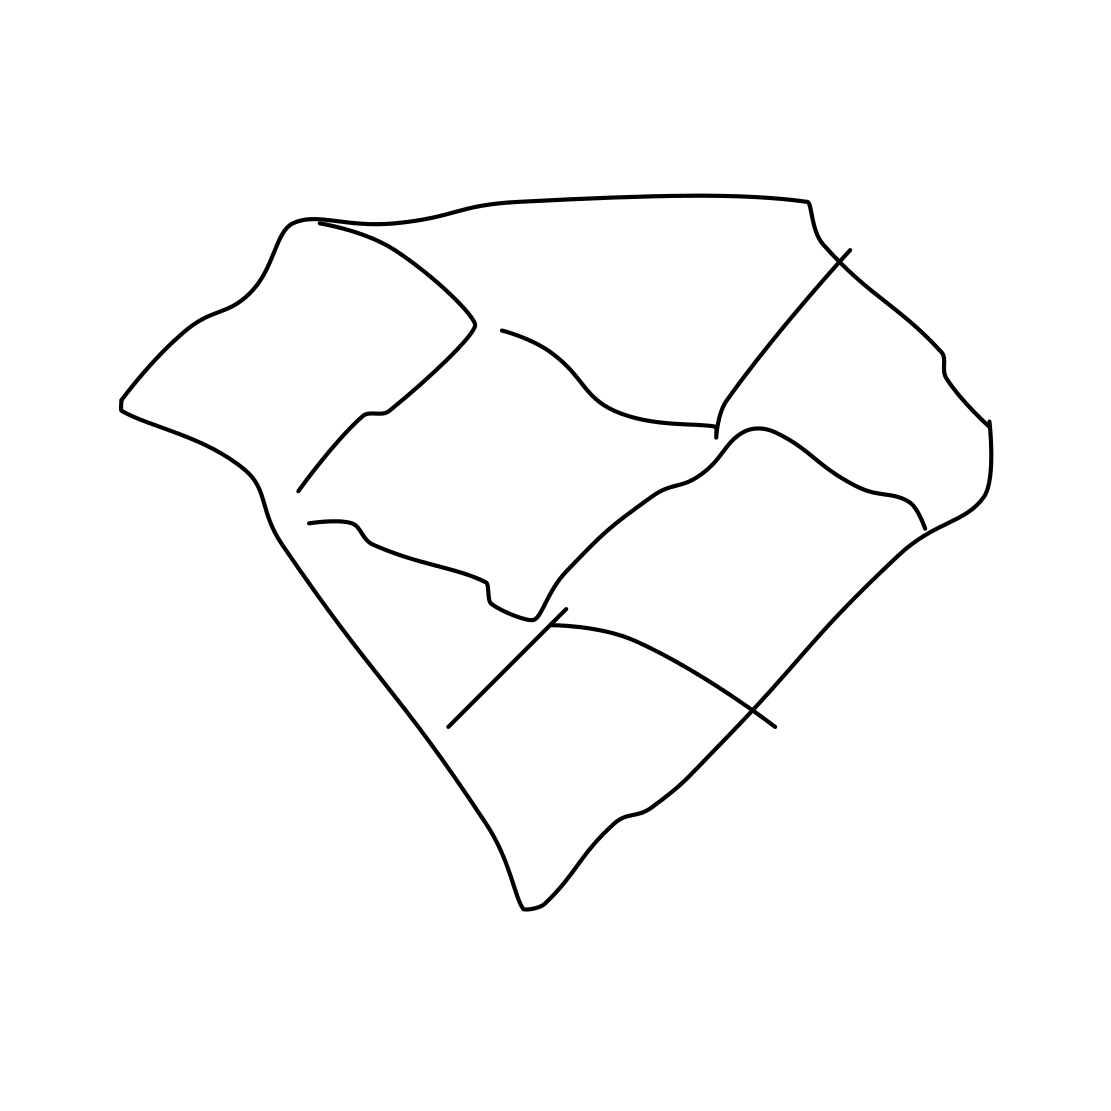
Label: diamond